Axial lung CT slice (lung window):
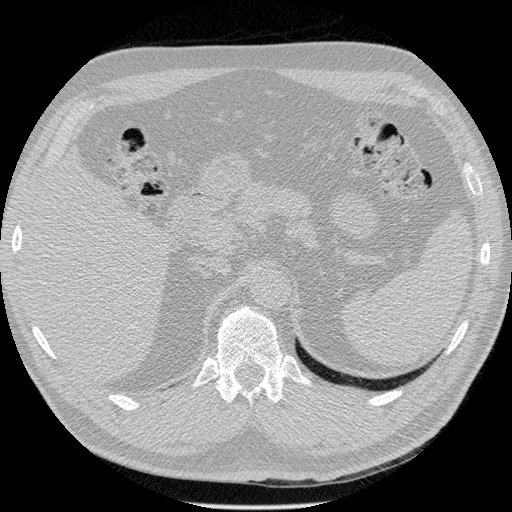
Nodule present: no